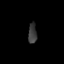
Tissue: skin
Cell type: Fibroblasts
Senescence score: 0.7587
Nuclear area (px): 171
Mean DAPI intensity: 57.702